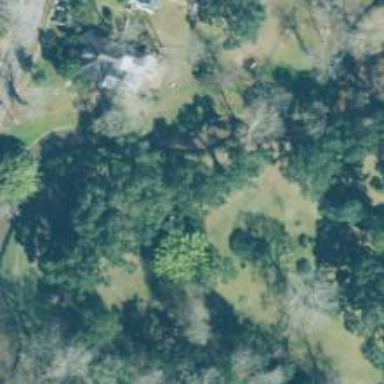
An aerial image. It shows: Park located in historic district.